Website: bh-photo
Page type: customer-info-address
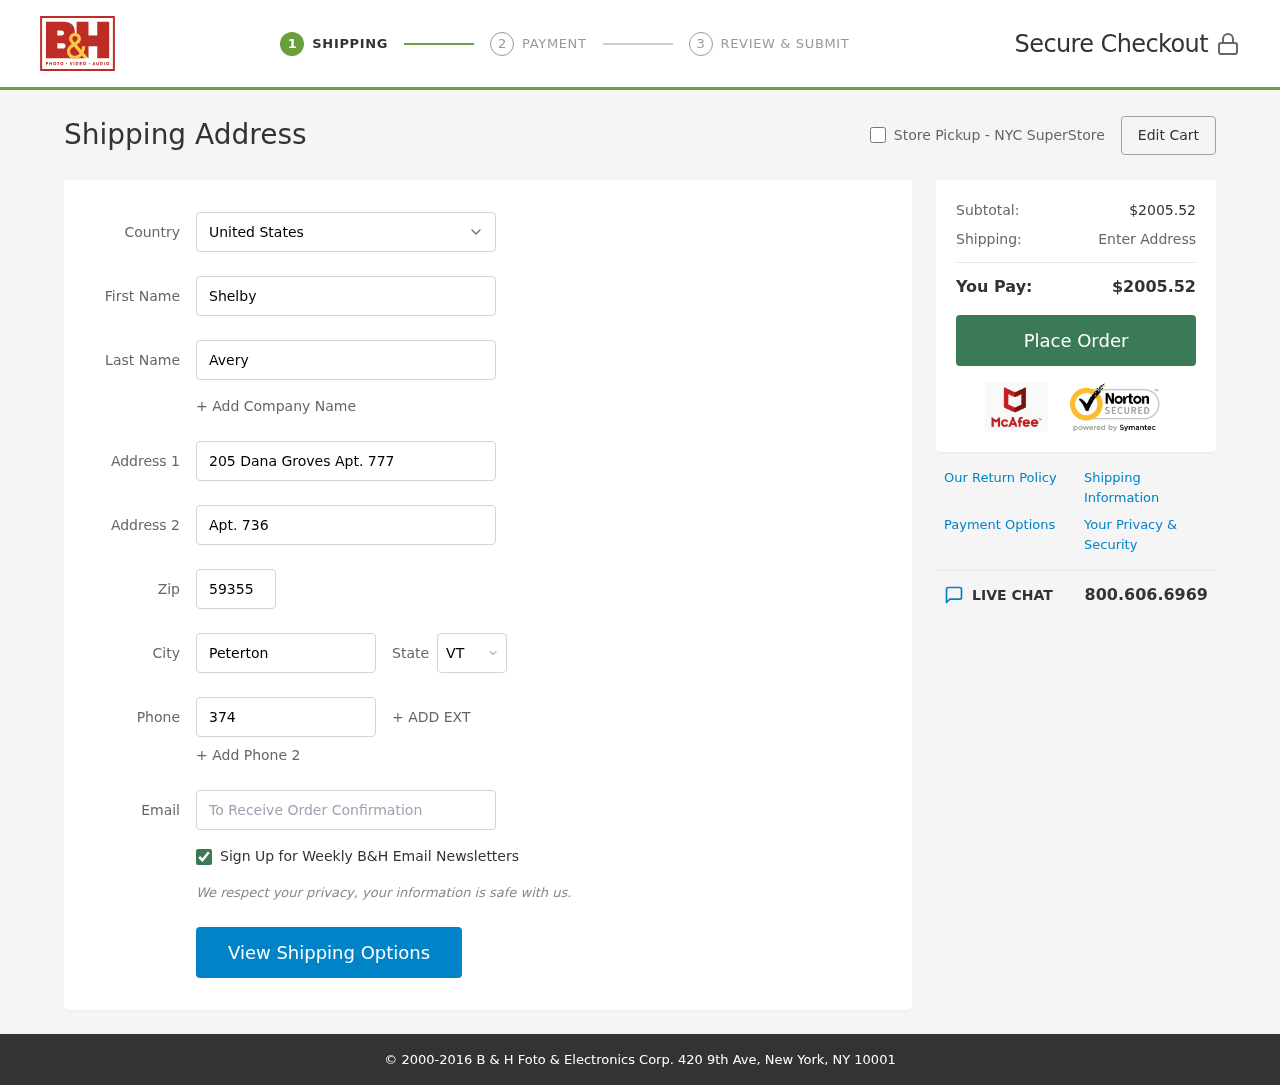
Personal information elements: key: PII_CITY
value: Peterton
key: PII_COUNTRY
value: United States
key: PII_EMAIL
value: shelby.avery@hotmail.com
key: PII_FIRSTNAME
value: Shelby
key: PII_LASTNAME
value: Avery
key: PII_PHONE
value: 3745620258
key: PII_POSTCODE
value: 59355
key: PII_STATE_ABBR
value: VT
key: PII_STREET
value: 205 Dana Groves Apt. 777
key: PII_STREET2
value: Apt. 736
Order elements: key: ORDER_SUBTOTAL
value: $2005.52
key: ORDER_TOTAL
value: $2005.52